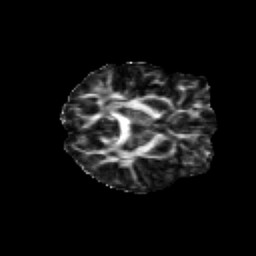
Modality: FA
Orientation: axial
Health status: healthy
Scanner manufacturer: siemens
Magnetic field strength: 3 T
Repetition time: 10 s
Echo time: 0.092 s